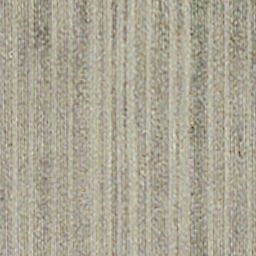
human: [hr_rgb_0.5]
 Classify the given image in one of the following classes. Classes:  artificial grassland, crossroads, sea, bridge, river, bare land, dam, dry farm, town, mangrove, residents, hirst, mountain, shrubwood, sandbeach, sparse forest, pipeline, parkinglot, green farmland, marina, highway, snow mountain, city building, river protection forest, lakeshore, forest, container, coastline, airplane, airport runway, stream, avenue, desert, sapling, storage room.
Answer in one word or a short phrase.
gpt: dry farm